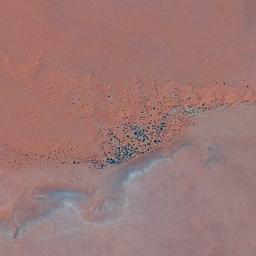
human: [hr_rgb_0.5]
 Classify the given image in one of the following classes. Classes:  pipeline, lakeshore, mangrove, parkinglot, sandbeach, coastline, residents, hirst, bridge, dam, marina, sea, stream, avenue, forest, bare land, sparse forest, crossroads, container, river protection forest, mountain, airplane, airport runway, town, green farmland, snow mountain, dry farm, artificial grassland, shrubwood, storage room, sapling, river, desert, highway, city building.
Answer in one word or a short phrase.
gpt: desert